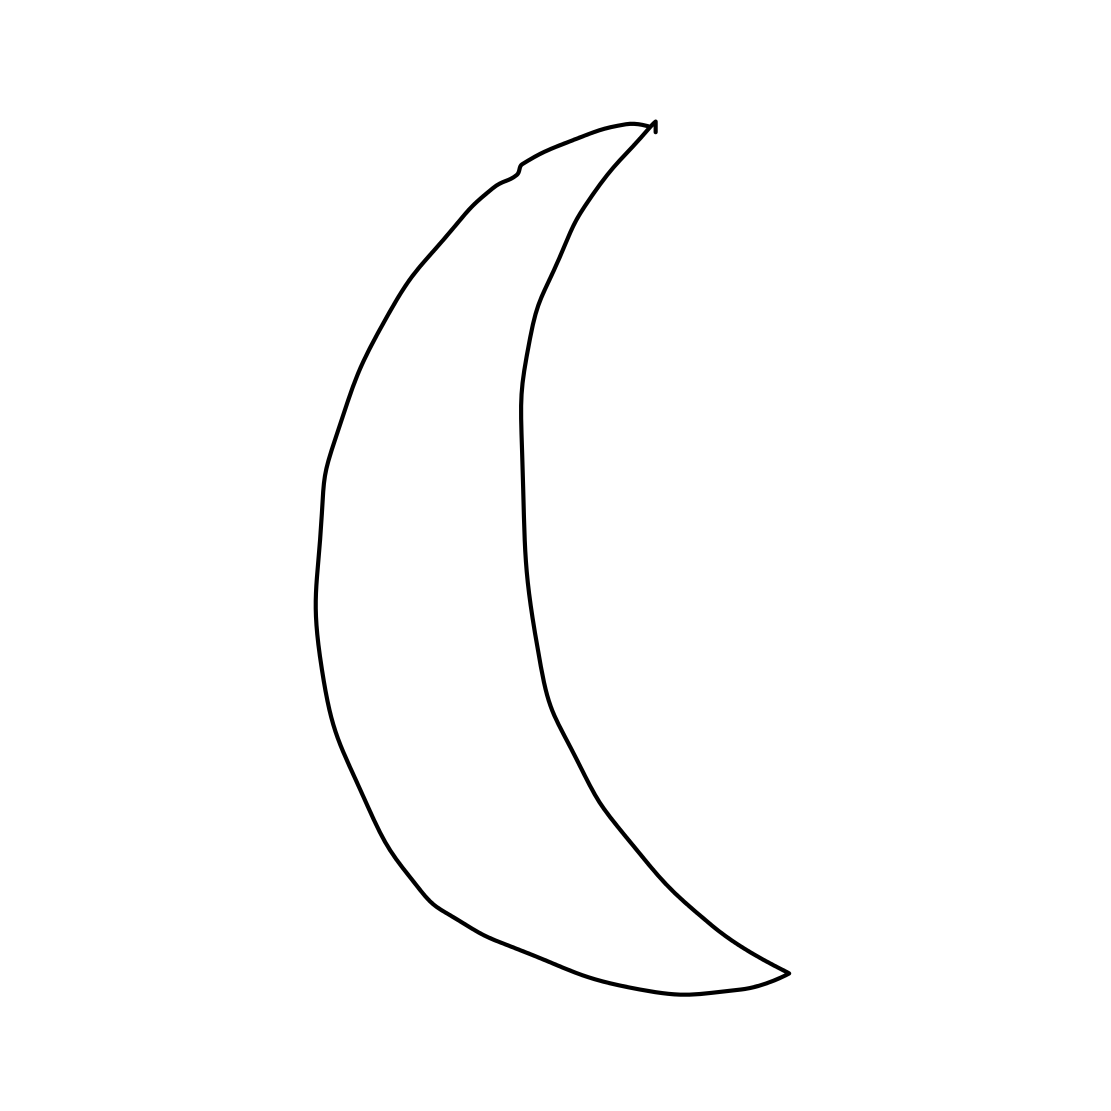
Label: moon